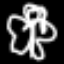
Label: angel